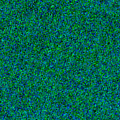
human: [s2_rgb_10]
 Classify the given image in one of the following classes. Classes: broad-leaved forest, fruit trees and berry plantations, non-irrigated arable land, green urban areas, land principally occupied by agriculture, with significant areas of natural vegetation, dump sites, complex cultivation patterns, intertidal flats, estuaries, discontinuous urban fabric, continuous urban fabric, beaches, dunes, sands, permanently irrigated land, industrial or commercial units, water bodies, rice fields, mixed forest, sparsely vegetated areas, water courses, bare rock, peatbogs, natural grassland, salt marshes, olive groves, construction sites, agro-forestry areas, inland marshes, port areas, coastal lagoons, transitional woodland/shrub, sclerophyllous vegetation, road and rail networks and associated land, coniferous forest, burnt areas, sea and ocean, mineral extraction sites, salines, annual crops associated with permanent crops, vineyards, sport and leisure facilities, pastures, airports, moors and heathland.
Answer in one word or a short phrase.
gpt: sea and ocean